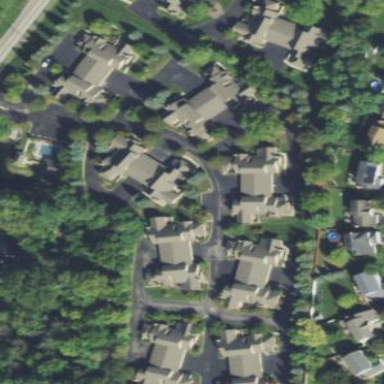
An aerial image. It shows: Residential area situated within city block.